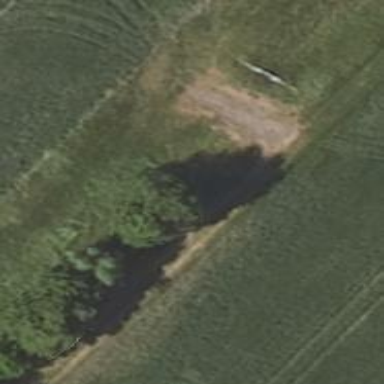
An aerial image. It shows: Culvert tunnel.